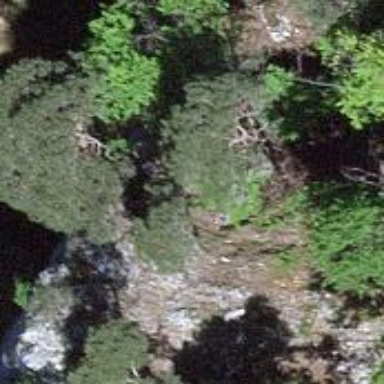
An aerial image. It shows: Natural cliff.